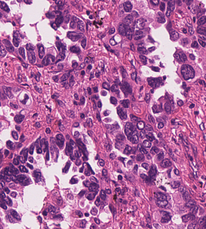
Tumor epithelial tissue: yes
Tumor-associated stroma tissue: yes
Normal tissue: no